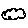
Label: cloud